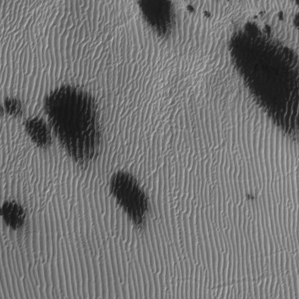
Label: frost